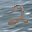
Label: 2